Interaction volume radius: 5 \u00c5
Interaction volume height: 25 \u00c5
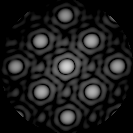
Disorder parameter: 0.03893